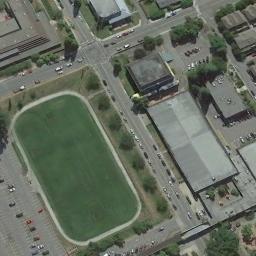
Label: ground_track_field